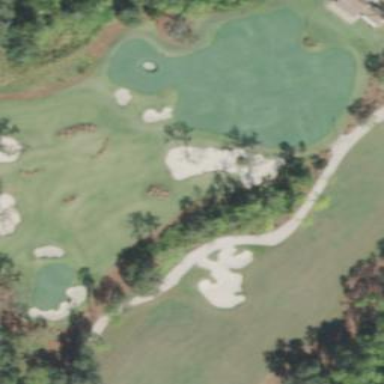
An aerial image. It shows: Sandy area is golf bunker.